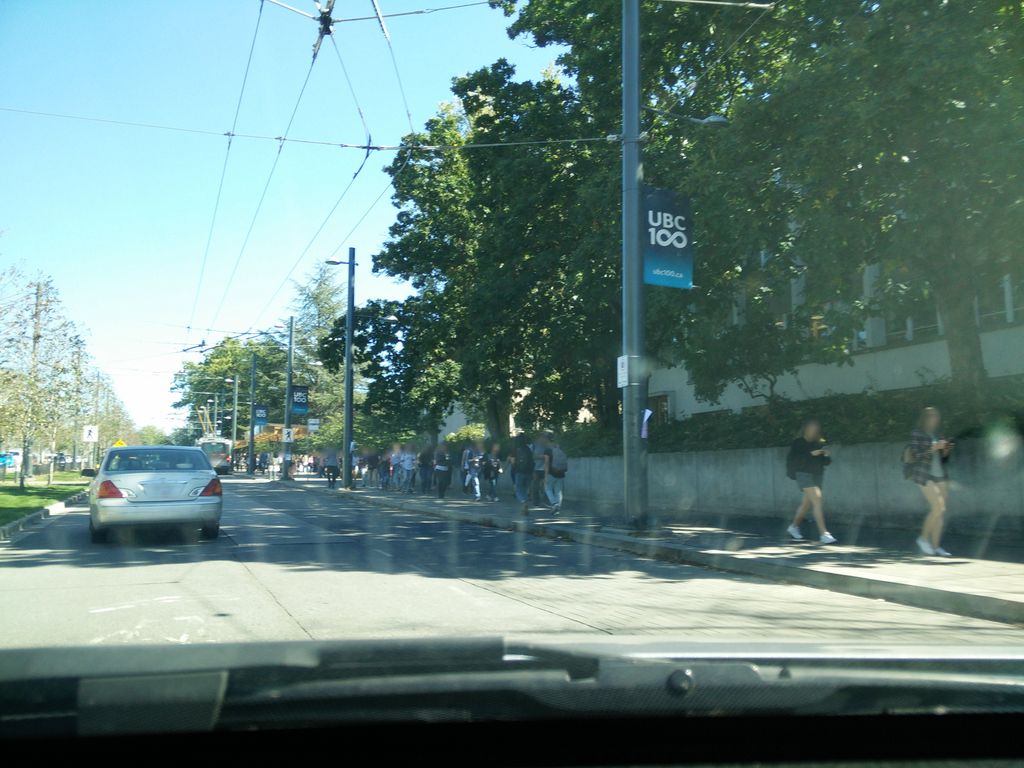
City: vancouver